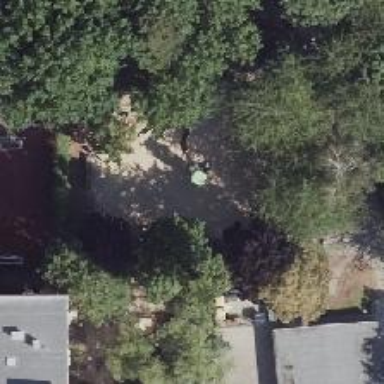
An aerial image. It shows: Playground featuring climbing wall.